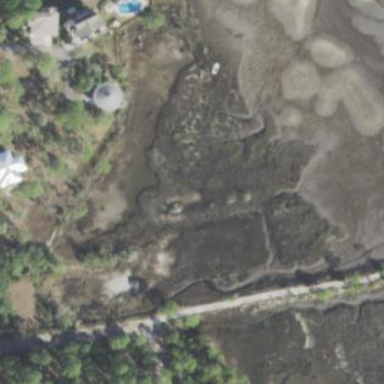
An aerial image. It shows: Saltmarsh wetland.